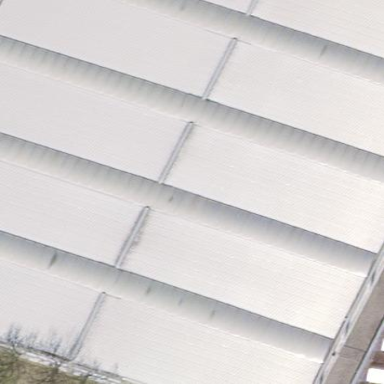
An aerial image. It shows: Industrial building.